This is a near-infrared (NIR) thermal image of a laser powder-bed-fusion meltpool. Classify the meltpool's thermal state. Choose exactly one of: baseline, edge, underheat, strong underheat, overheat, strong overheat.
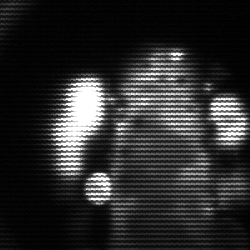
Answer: strong underheat